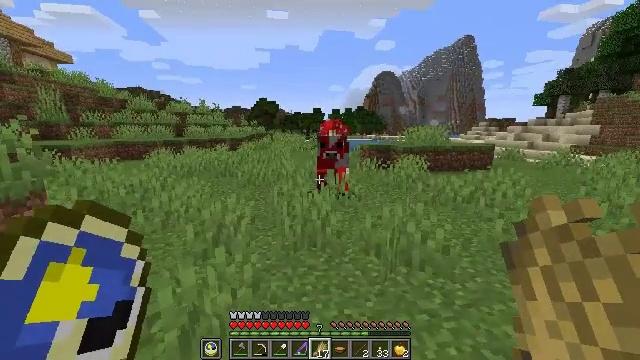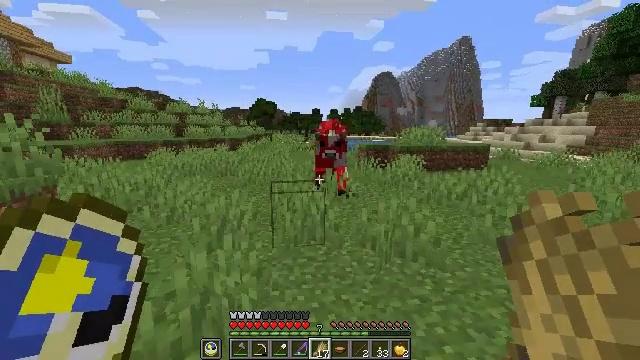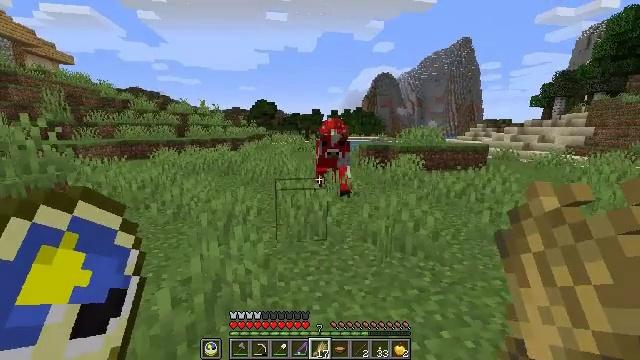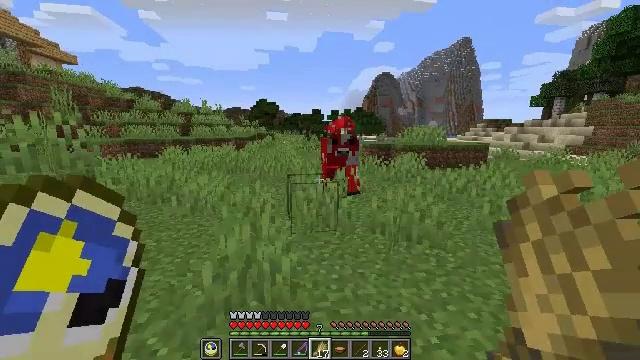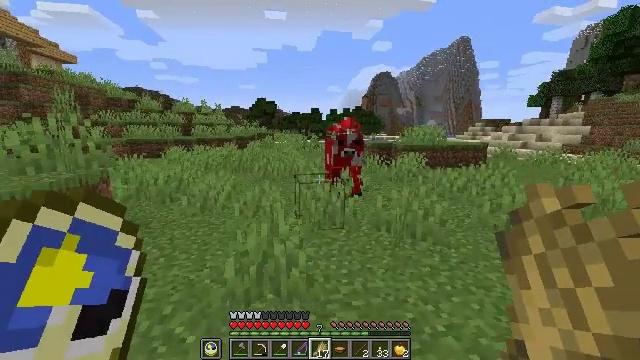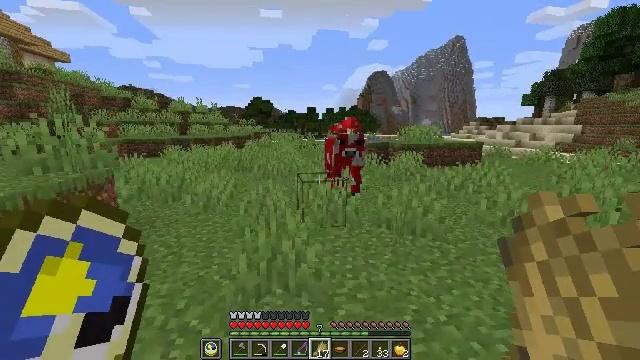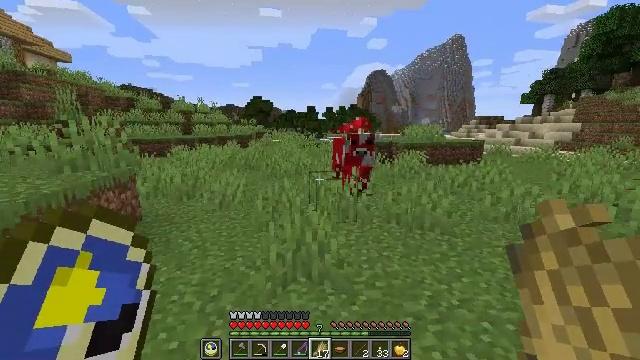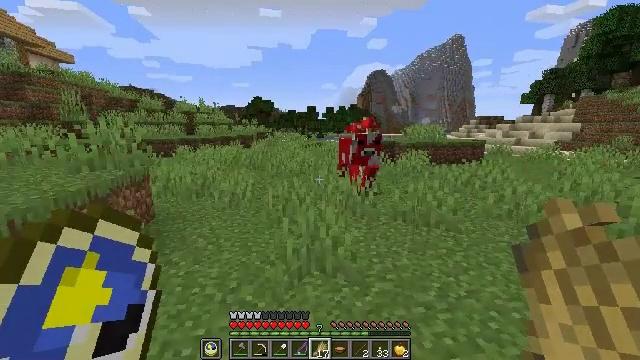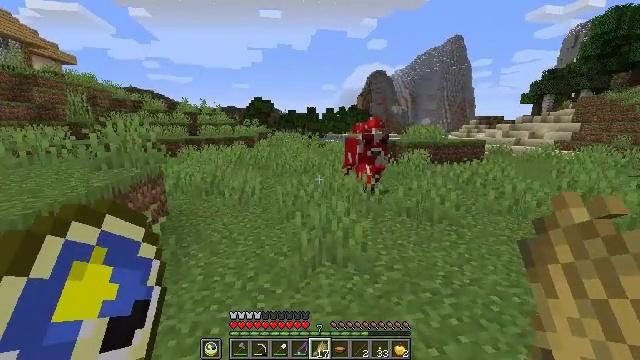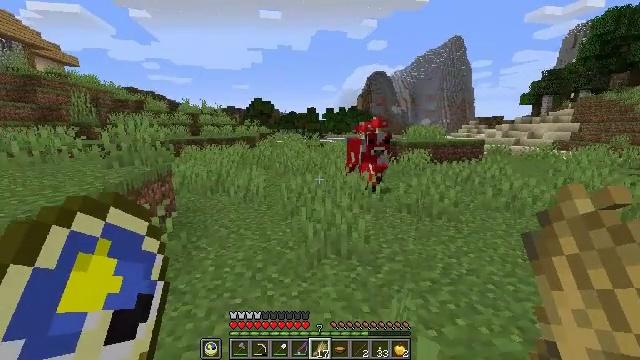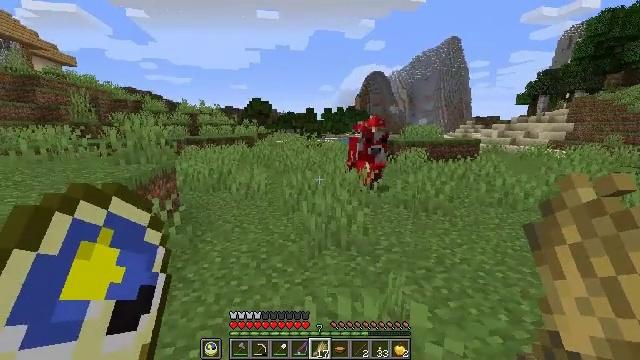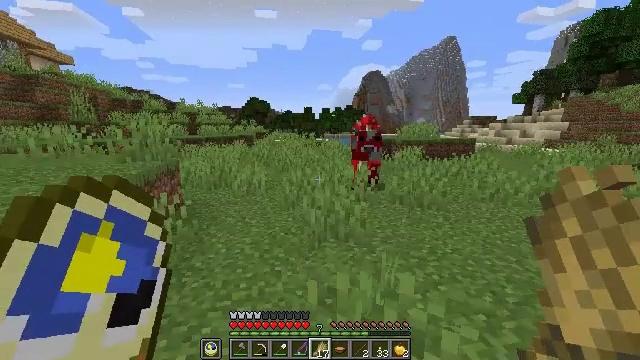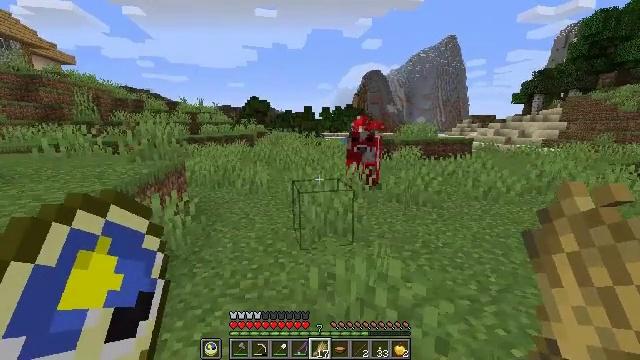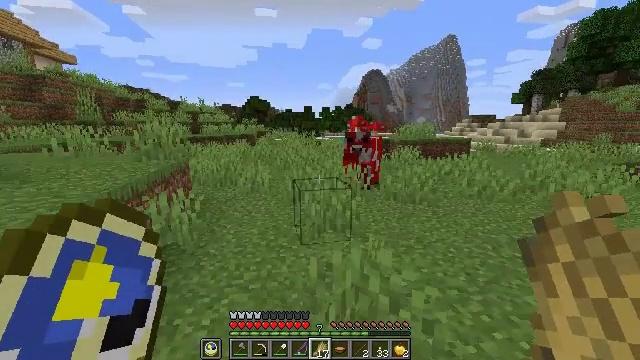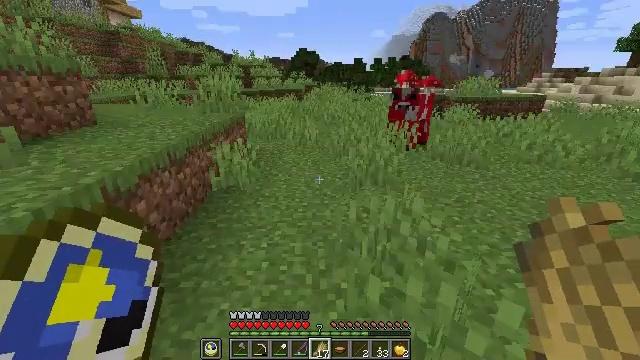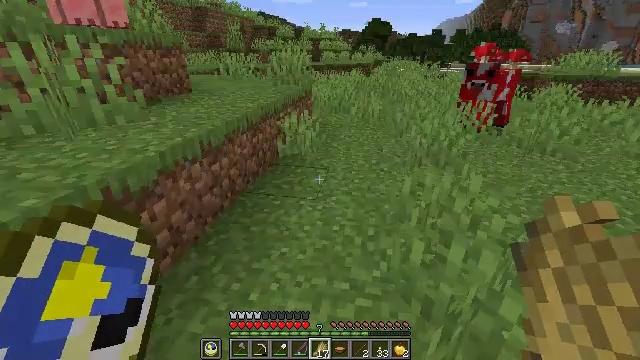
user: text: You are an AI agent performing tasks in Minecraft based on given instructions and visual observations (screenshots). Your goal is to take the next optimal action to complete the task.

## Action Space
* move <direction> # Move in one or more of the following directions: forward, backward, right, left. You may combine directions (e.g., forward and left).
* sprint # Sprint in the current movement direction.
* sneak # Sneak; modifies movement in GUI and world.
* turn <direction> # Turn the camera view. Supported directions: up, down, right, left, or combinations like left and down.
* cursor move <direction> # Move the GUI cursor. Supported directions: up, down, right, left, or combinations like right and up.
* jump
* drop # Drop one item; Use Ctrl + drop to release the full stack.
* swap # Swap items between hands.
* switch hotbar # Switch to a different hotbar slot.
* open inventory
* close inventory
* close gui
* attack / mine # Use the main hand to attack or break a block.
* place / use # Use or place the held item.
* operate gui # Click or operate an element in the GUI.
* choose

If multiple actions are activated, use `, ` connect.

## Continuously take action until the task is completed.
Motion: motion action
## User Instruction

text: Break the oak door to remove it.
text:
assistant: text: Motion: move back and move left
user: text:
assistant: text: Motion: move back and move left
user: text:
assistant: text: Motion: move back and move left
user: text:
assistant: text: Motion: move back and move left
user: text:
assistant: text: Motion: move back and move left
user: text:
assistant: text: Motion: move back and move left
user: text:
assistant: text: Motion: move back and move left
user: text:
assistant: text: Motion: move back
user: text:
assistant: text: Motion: move back
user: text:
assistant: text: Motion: move back
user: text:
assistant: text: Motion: move back
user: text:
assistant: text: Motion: move back
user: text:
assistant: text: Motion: move back
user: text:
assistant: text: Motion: move back, turn left and down
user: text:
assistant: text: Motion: move back, turn left and down
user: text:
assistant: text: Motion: move back, turn left and down
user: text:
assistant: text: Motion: move back, turn left and up
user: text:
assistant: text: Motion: move back, turn left
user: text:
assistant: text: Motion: turn up
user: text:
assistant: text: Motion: turn up
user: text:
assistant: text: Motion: no_op
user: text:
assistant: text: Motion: turn left and up
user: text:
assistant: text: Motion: move forward, turn left and up
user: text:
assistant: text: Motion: move forward, turn left and up
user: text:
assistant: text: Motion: move forward, turn left and up
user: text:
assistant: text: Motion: move forward
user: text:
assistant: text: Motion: move forward
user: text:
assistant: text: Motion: move forward
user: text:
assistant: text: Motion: move forward
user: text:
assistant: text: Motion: move forward